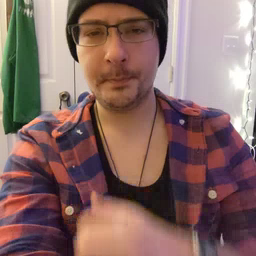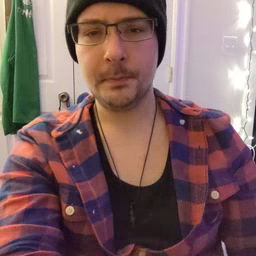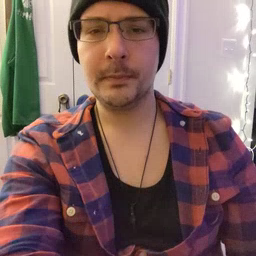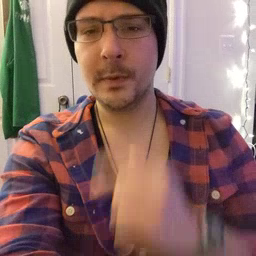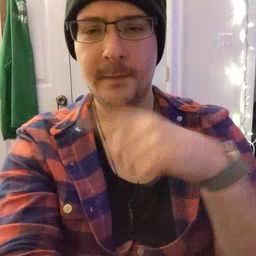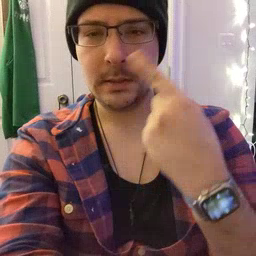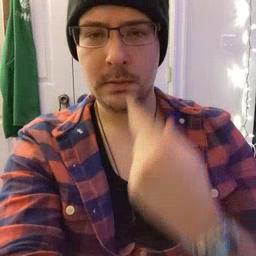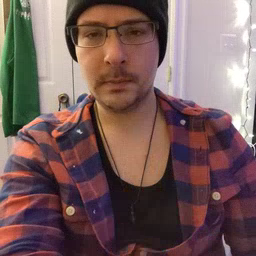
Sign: face